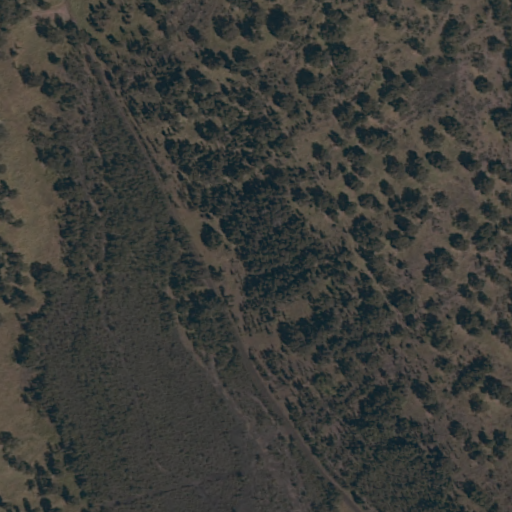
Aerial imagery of cliff(s) in Hawaii named Paliokaeo containing only unknown